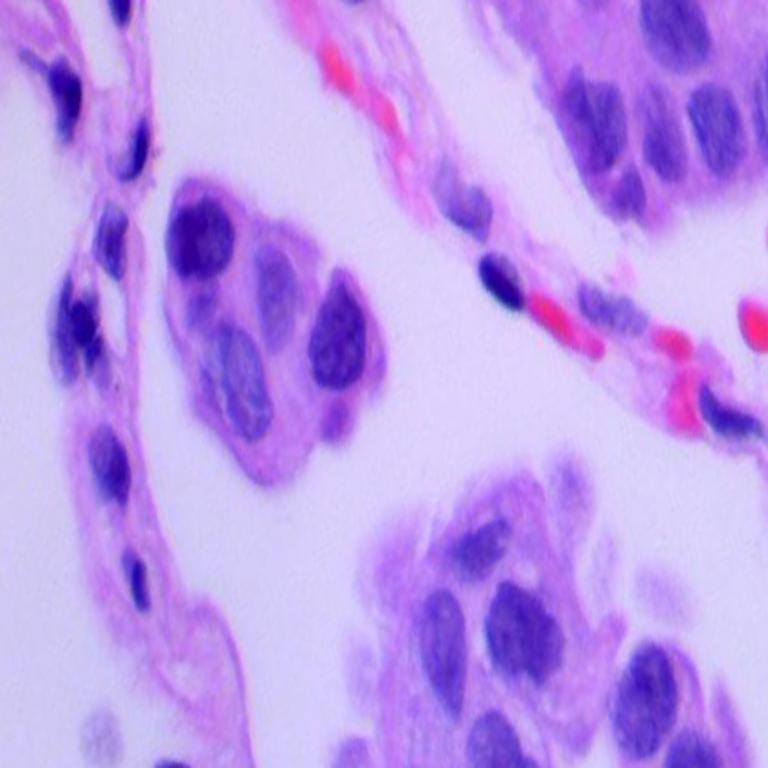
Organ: lung
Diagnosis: adenocarcinomas